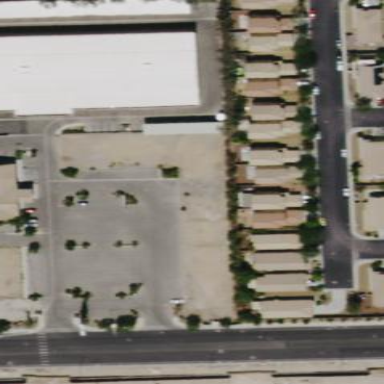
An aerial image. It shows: Building used for storage rental.